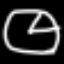
Label: clock